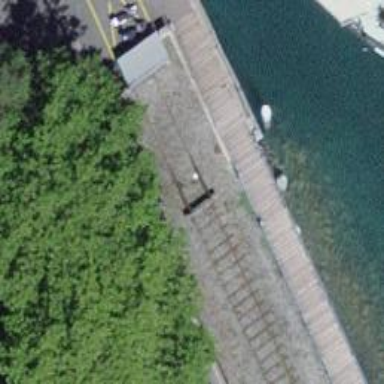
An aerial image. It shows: Railway buffer stop.